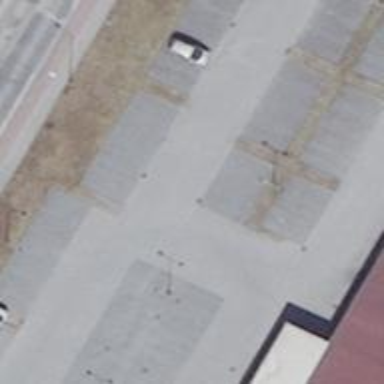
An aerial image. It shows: Road serving as parking aisle.